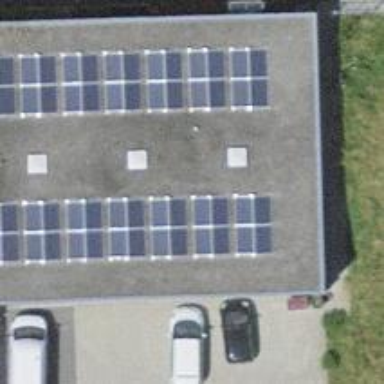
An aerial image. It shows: Solar power generator.